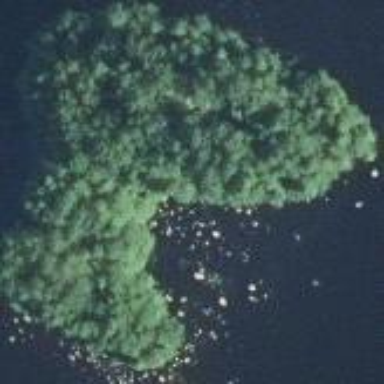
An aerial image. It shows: Islet.